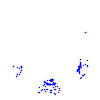
Particle: pion